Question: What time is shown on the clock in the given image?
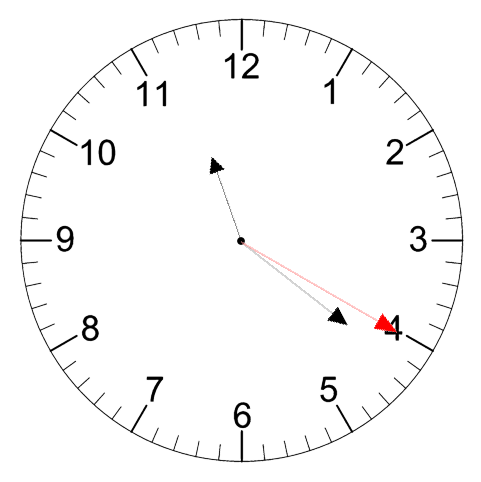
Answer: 11:21:20